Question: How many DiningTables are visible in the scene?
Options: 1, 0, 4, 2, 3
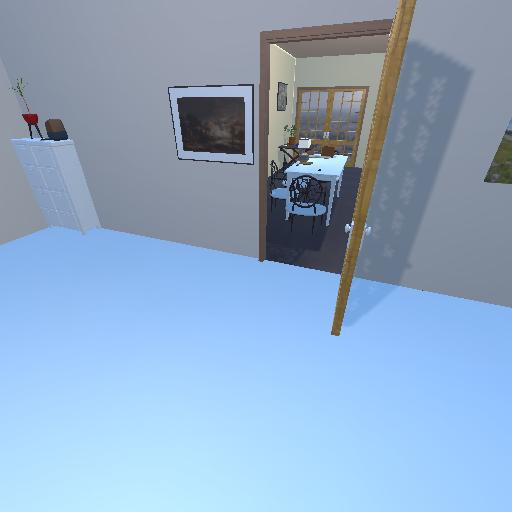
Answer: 1